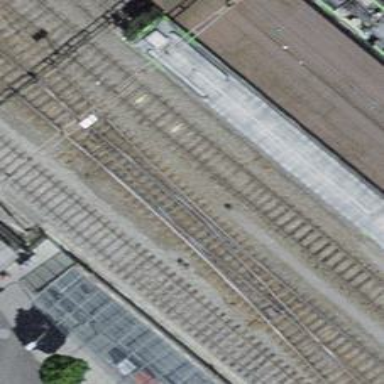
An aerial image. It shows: Rail siding with electrified tracks using contact line.